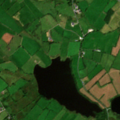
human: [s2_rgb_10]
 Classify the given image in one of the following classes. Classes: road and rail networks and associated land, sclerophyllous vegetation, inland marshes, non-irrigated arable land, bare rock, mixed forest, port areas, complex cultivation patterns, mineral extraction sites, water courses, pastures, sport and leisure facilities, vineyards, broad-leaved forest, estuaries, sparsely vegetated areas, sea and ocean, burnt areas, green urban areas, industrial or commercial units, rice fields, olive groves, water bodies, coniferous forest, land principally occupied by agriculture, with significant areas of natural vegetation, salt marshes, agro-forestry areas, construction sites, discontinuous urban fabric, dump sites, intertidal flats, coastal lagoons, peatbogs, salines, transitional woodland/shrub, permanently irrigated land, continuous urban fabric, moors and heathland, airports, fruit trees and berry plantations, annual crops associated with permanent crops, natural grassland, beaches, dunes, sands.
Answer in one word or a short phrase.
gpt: pastures, land principally occupied by agriculture, with significant areas of natural vegetation